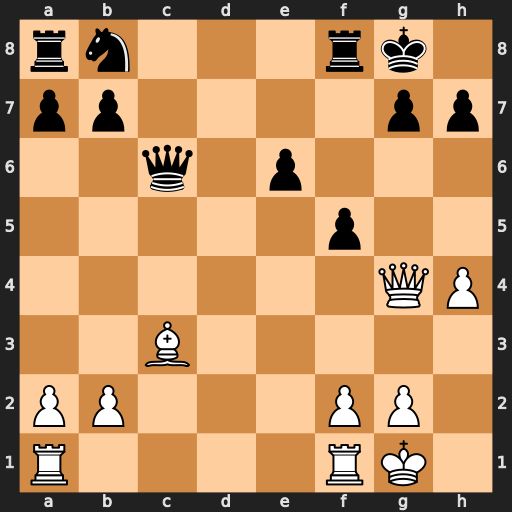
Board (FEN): rn3rk1/pp4pp/2q1p3/5p2/6QP/2B5/PP3PP1/R4RK1
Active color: w
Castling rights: -
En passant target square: -
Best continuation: Qxg7#